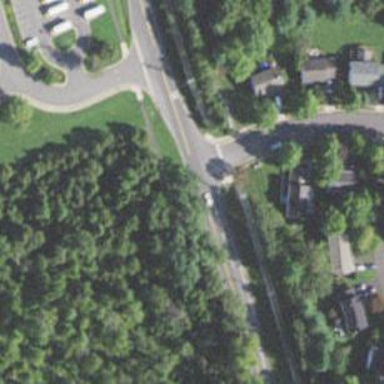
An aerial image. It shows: Asphalt footpath with unmarked crossing.